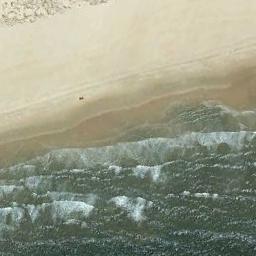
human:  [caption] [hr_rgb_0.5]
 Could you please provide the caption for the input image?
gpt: The beach with white sand and the color of the seawater is green .

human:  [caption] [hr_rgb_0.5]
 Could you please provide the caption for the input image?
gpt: Light yellow beach and light brown water .

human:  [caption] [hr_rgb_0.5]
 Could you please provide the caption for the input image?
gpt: There are several red houses on the beach .

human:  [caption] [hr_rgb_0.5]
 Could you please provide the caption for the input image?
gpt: Huge waves beat the yellow beach .

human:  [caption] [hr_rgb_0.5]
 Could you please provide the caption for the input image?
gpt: There are water marks on the beach .